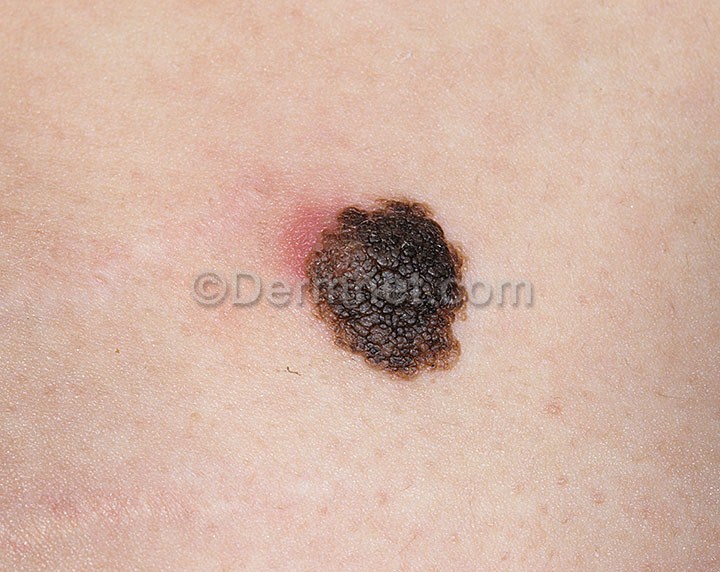
Disease: Melanoma Skin Cancer Nevi and Moles